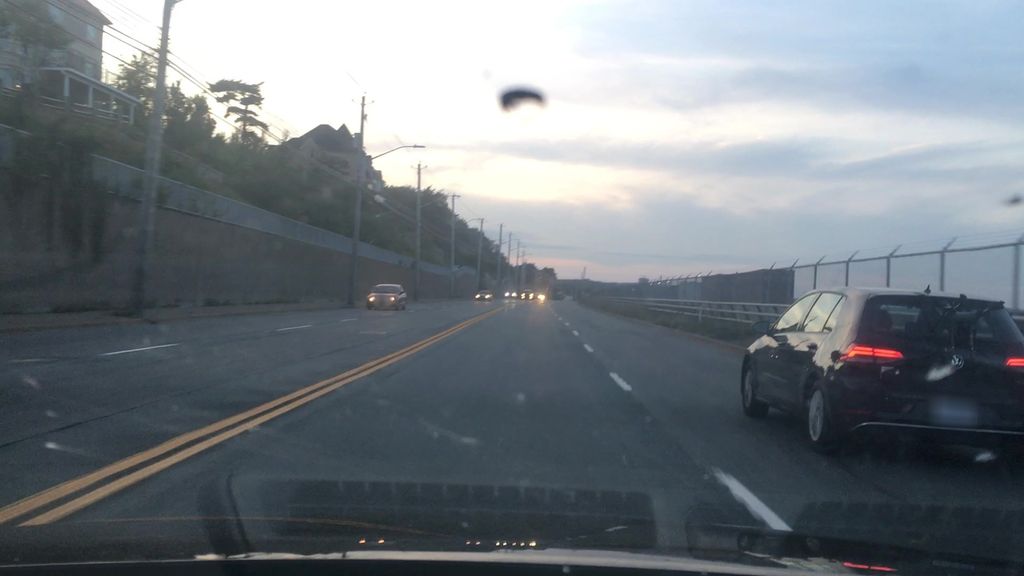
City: halifax